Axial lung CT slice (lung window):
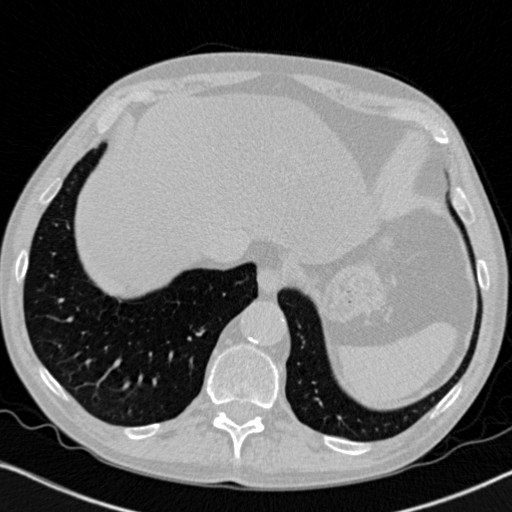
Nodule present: no